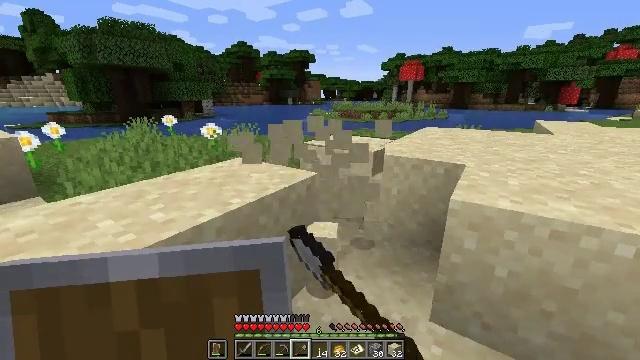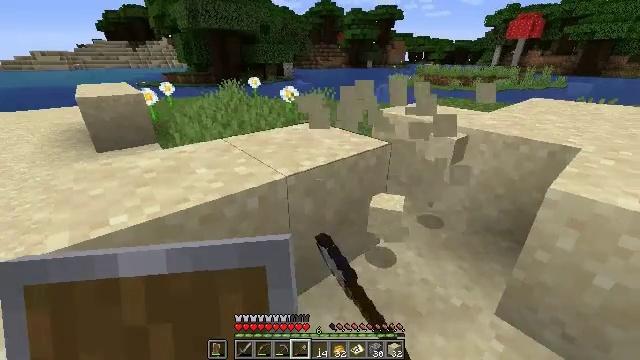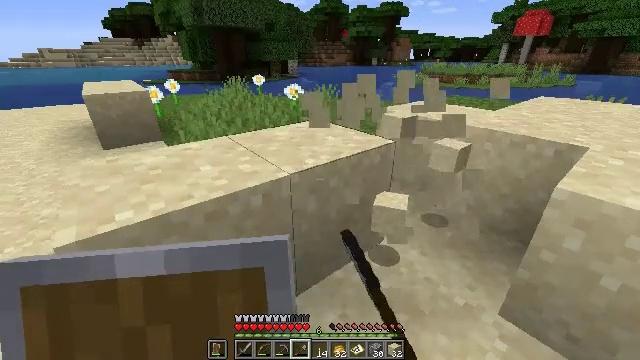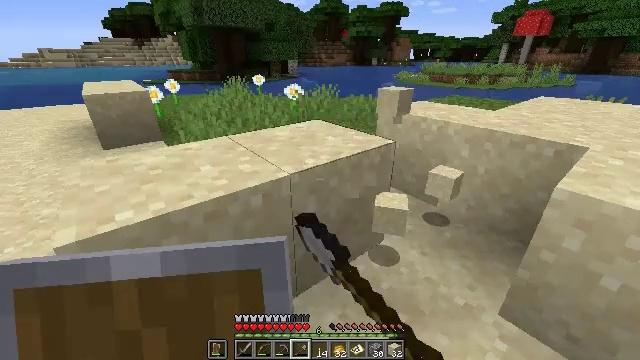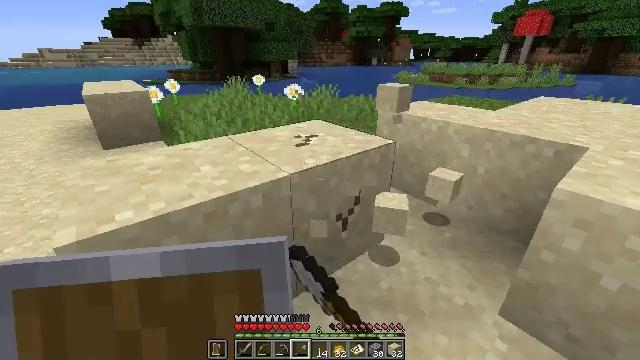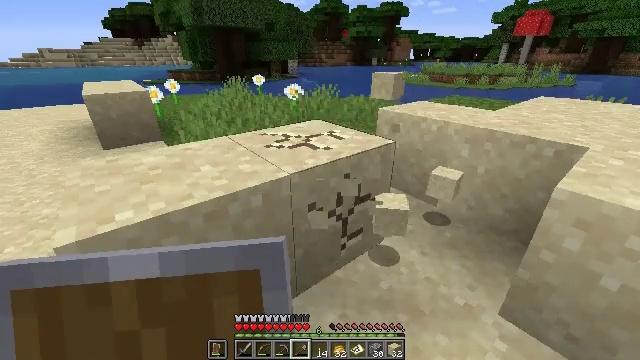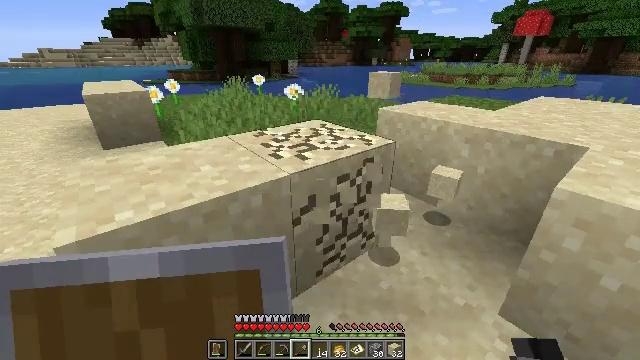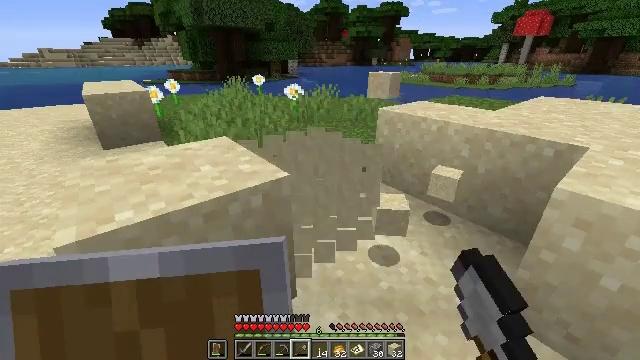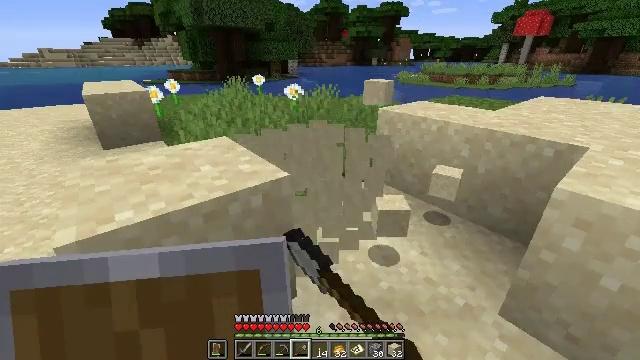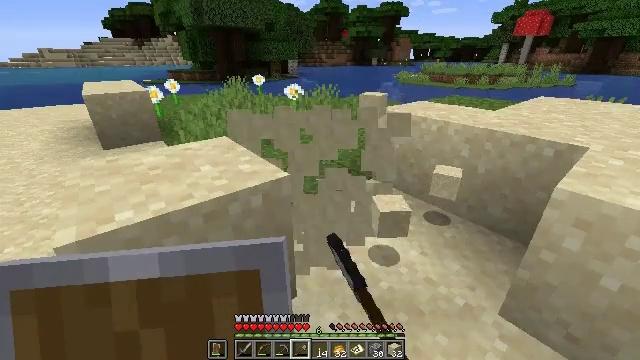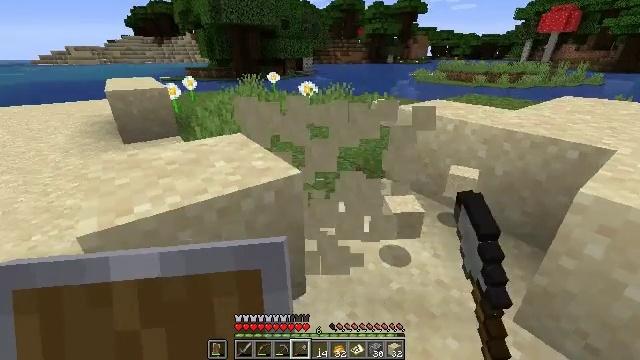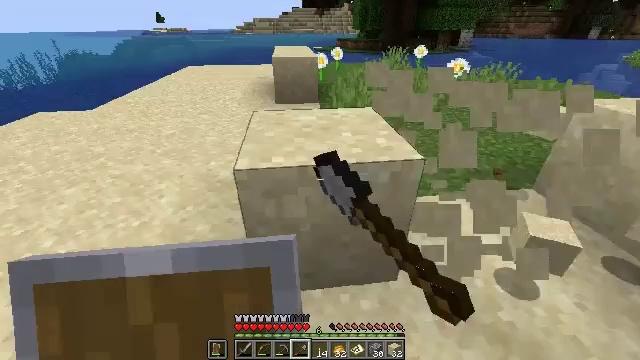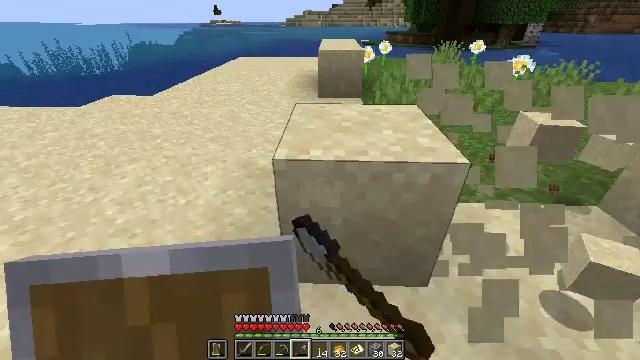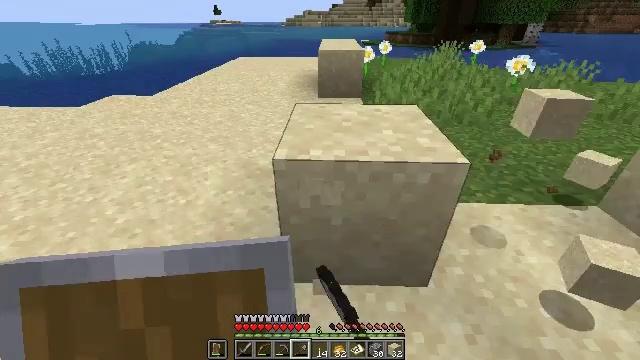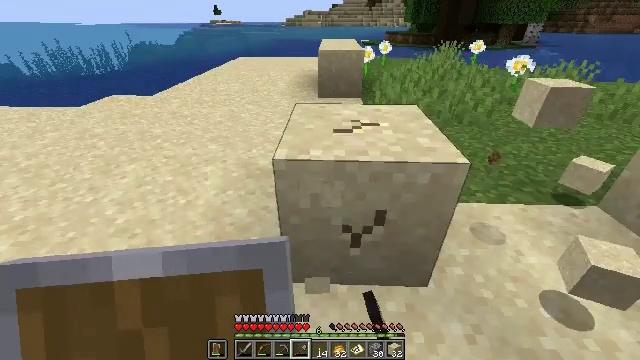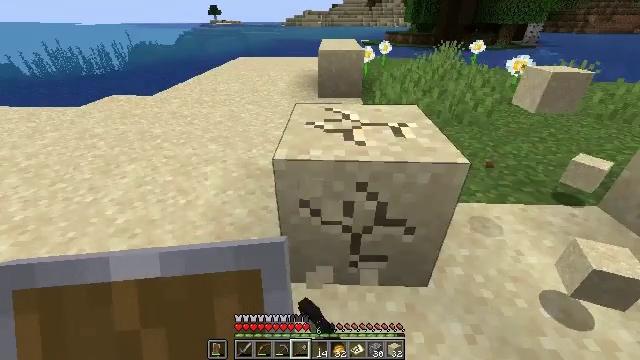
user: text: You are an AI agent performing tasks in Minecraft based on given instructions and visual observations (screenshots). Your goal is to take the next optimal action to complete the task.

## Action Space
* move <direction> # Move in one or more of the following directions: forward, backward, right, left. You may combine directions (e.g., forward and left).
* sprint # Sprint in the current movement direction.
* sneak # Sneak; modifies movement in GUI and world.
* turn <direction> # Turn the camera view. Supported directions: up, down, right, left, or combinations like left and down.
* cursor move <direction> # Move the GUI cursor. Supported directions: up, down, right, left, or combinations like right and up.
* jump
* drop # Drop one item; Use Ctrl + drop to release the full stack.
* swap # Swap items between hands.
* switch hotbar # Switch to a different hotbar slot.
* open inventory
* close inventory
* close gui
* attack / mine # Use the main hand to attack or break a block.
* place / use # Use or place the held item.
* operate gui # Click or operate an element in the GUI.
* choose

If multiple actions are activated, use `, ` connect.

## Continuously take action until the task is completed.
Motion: motion action
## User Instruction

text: Gather sand from the desert.
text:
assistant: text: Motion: turn left and down, attack / mine
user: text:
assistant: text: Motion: attack / mine
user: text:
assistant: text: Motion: attack / mine
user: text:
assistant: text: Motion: attack / mine
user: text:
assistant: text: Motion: attack / mine
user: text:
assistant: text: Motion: attack / mine
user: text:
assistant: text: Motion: attack / mine
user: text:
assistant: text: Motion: attack / mine
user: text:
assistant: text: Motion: attack / mine
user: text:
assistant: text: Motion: turn left, attack / mine
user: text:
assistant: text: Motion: turn left and down, attack / mine
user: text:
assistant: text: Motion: turn left and down, attack / mine
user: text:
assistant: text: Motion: attack / mine
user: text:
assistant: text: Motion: attack / mine
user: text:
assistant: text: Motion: attack / mine
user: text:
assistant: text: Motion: attack / mine
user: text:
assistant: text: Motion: turn right, attack / mine
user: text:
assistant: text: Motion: turn right and up, attack / mine
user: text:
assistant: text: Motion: attack / mine
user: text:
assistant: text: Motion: move forward, attack / mine
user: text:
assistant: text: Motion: move forward, attack / mine
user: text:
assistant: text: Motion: move forward, attack / mine
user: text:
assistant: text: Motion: move forward, attack / mine
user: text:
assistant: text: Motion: move forward, attack / mine
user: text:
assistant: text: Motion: move forward, turn left and up, attack / mine
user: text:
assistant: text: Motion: move forward, turn left and up, attack / mine
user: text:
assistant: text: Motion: move forward, turn up, attack / mine
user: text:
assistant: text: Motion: move forward, turn up, attack / mine
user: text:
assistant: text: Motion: move forward, attack / mine
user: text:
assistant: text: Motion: move forward, attack / mine